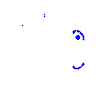
Particle: electron